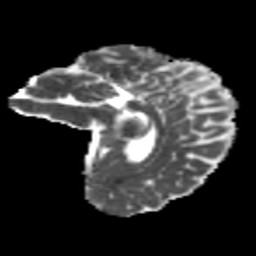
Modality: MD
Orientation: sagittal
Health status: healthy
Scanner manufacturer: philips
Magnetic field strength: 3 T
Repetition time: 9.75 s
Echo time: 0.092 s